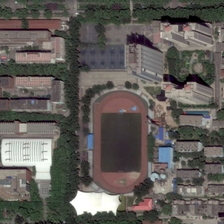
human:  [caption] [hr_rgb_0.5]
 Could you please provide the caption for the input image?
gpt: behind the teaching building is a playground .

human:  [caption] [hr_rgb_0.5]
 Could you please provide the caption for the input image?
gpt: near the school is a residential area .

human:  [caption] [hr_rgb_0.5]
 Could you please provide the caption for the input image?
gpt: near the school is a residential area .

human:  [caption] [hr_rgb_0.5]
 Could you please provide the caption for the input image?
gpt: behind the teaching building is a playground .

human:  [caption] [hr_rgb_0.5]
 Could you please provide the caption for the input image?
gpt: behind the teaching building is a playground .